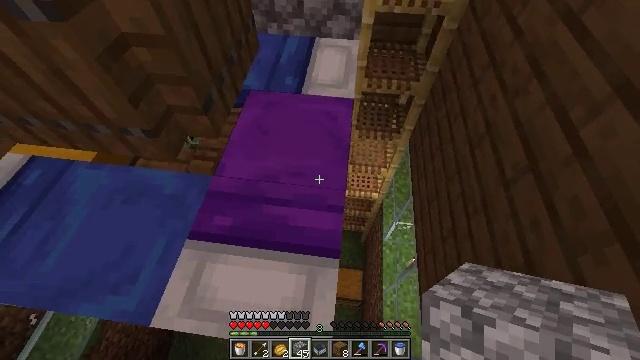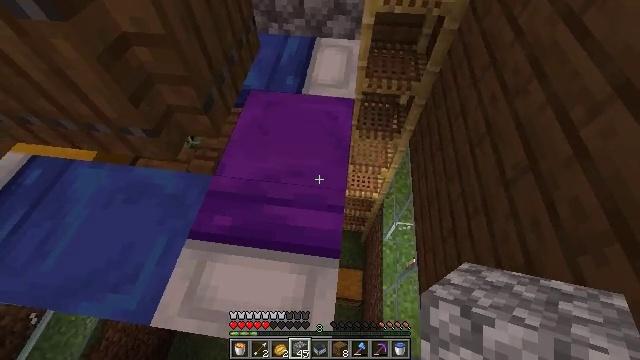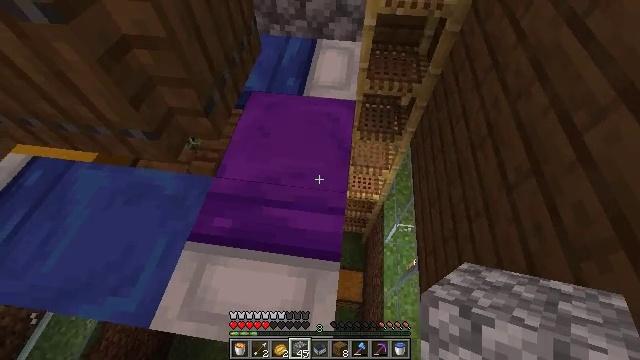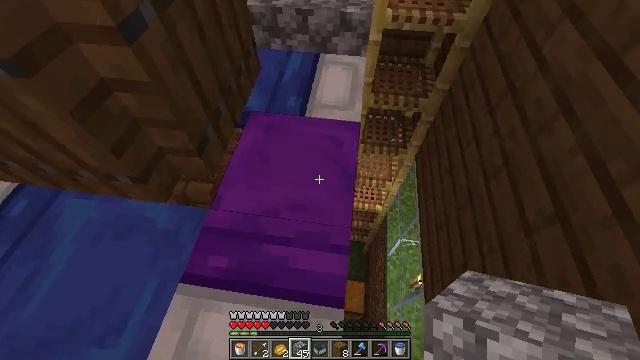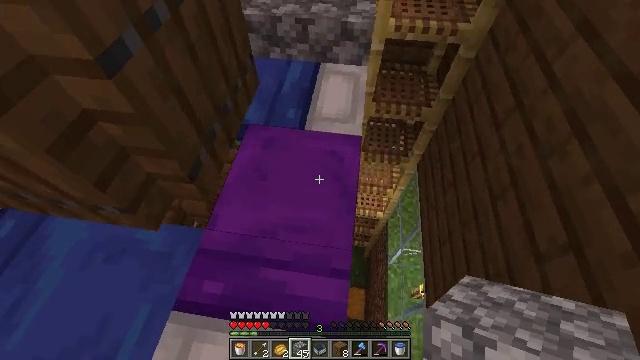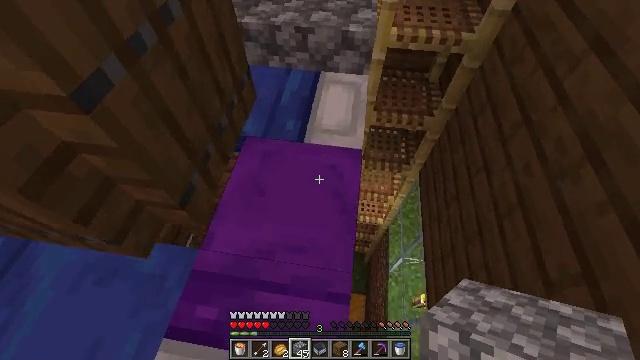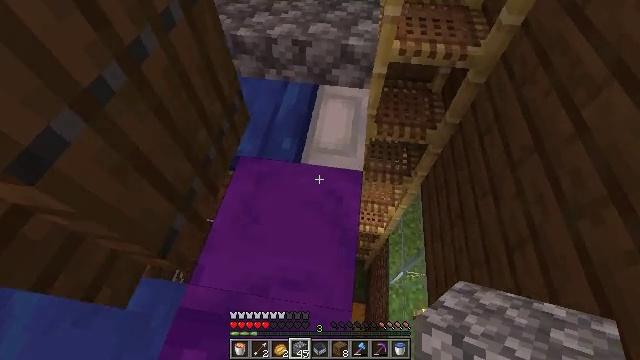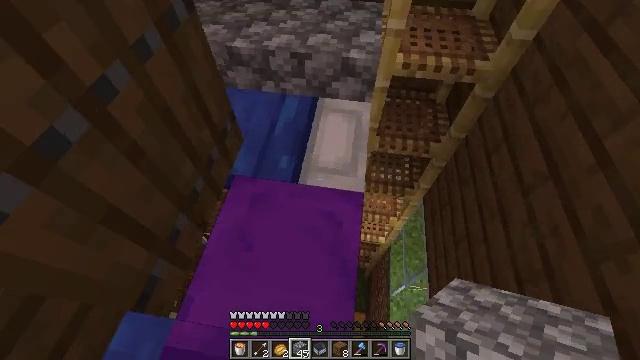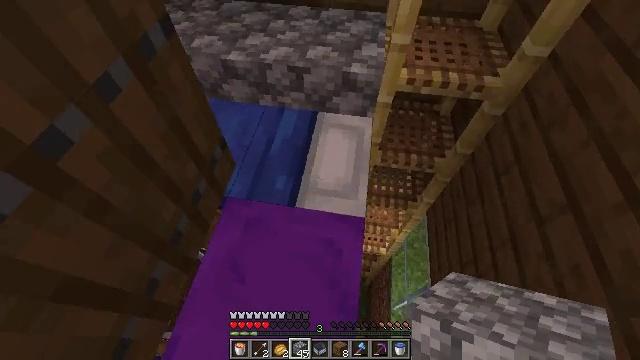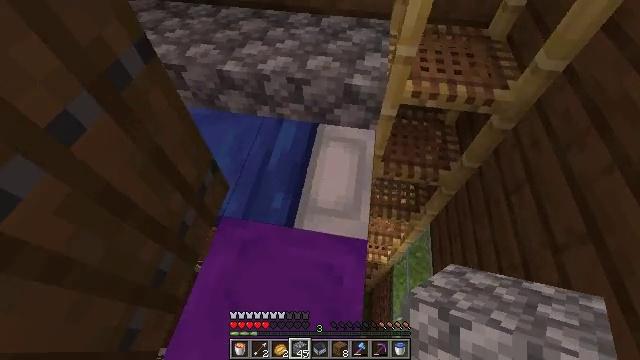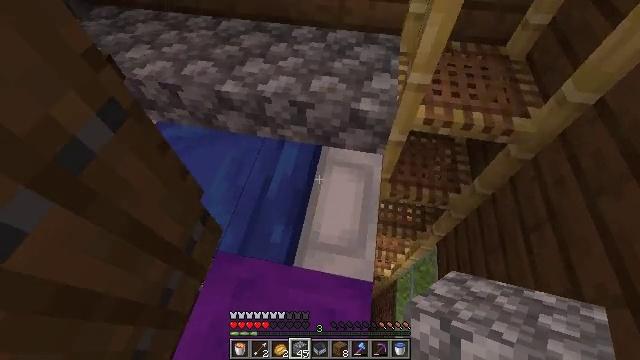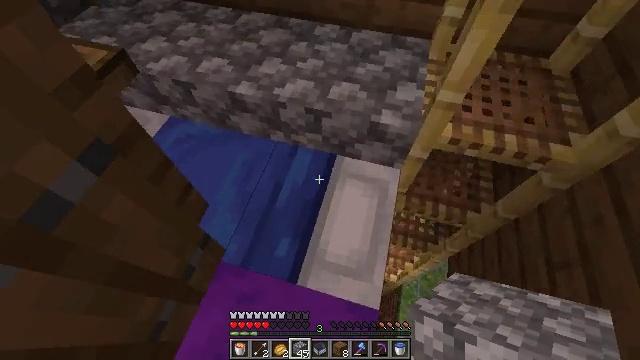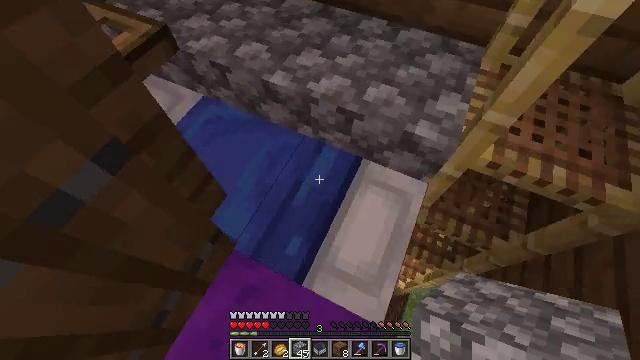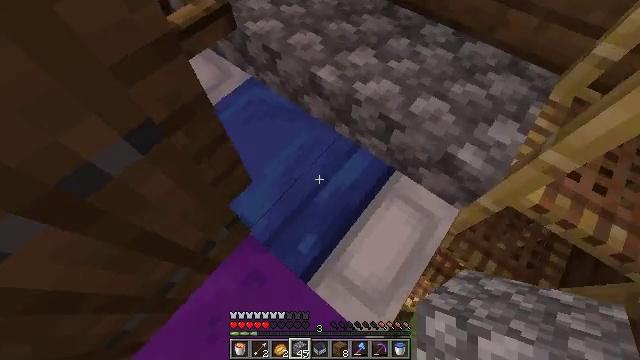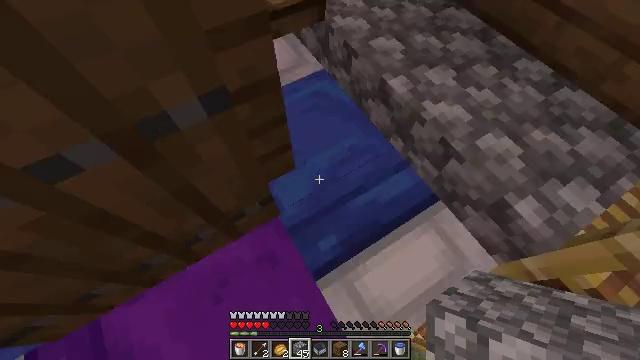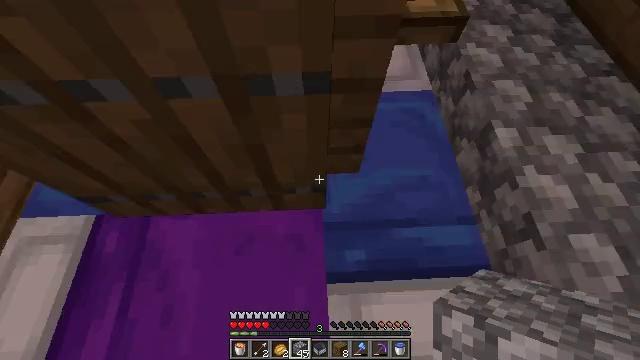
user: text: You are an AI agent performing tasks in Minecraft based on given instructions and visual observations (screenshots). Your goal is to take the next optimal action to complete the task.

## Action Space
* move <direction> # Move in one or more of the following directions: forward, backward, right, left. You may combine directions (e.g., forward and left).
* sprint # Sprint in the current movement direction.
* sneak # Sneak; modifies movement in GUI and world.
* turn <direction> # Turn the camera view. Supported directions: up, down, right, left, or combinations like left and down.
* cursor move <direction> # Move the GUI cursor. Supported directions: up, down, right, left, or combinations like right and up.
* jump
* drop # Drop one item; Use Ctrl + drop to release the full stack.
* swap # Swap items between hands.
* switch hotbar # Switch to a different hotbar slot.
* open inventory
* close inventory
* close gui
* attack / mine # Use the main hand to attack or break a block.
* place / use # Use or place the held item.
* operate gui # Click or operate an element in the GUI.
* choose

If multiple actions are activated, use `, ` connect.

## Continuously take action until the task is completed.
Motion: motion action
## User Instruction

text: Take down the purple bed.
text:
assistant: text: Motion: no_op
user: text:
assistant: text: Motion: move forward
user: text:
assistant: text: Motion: move forward
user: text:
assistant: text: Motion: move forward
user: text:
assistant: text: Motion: move forward
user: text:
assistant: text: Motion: move forward
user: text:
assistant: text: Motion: move forward
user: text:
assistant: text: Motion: move forward
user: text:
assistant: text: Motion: move forward
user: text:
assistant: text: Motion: move forward, turn left
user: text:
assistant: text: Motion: turn left and down
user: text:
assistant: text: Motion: turn left and down
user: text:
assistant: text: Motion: turn left and down
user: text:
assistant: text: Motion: turn left
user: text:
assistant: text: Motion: turn left
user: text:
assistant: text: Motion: turn left
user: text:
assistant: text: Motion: turn left
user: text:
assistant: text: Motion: turn left
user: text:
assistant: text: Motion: turn left
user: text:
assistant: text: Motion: turn left
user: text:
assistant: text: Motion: turn left
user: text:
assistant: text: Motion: turn left
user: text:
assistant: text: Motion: turn left and down
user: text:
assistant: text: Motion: turn left and down
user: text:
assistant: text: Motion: turn left and down
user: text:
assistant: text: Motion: no_op
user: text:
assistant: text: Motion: no_op
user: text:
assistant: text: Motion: no_op
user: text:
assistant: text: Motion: no_op
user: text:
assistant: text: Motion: no_op